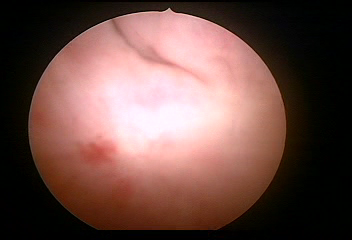
Modality: WLC
Class: Normal mucosa
Bladder cancer association: No